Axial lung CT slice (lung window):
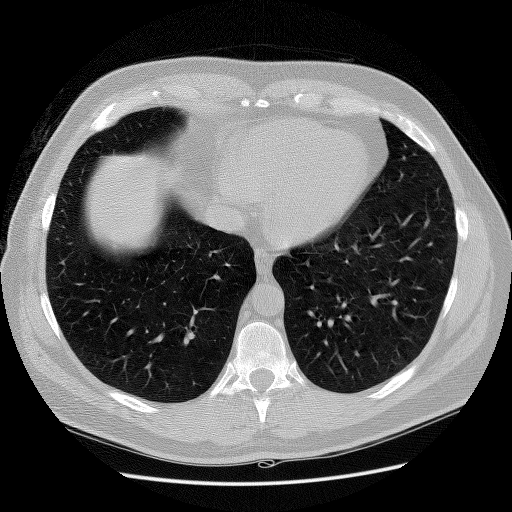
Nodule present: no